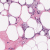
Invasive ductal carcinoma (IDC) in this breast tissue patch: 0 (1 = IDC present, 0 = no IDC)